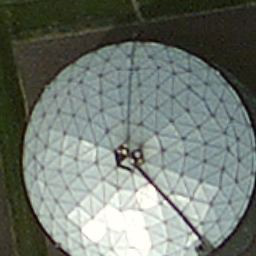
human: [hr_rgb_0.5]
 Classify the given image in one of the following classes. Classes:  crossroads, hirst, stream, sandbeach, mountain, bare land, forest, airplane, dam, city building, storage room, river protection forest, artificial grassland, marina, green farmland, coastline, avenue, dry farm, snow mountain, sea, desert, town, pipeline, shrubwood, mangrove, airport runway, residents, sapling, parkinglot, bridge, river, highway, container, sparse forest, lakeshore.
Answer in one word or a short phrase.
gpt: storage room